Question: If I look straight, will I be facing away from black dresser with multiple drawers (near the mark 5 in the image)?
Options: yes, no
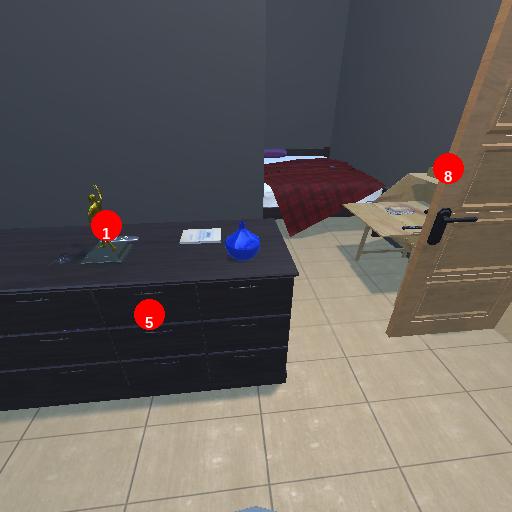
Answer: yes